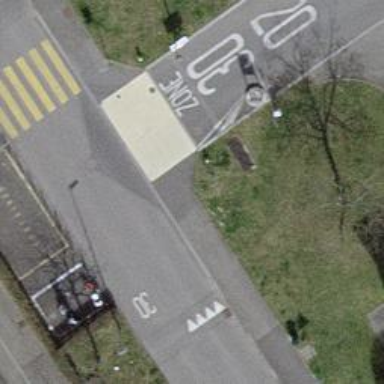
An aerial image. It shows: Unmarked crossing on the road.